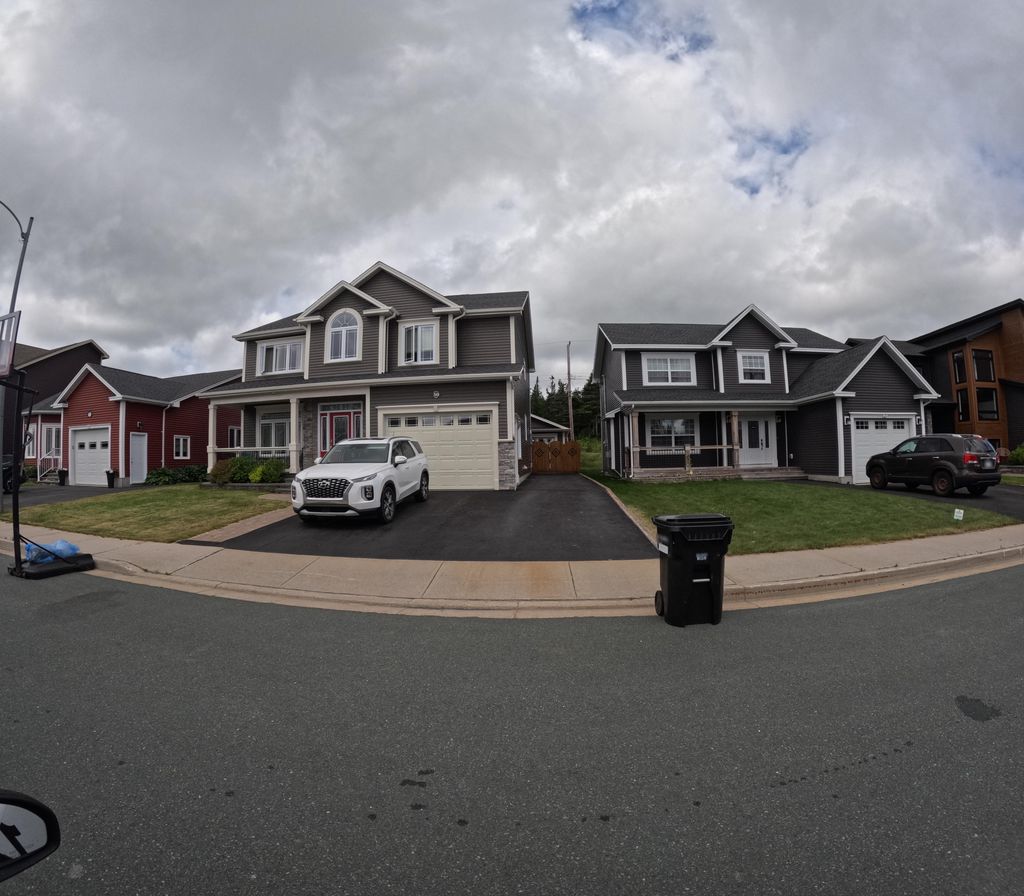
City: st_johns